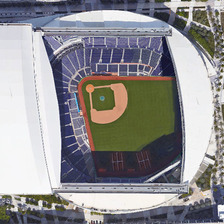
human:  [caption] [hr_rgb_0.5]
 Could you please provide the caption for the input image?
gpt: some green trees are around a stadium with a baseball field .

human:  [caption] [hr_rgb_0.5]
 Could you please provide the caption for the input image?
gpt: the stadium is very beautiful .

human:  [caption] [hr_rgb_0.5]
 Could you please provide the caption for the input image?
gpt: the stadium is very beautiful .

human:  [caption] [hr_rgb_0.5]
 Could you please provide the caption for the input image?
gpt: some green trees are around a stadium with a baseball field .

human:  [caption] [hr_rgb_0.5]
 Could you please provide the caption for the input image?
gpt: some green trees are around a stadium with a baseball field .